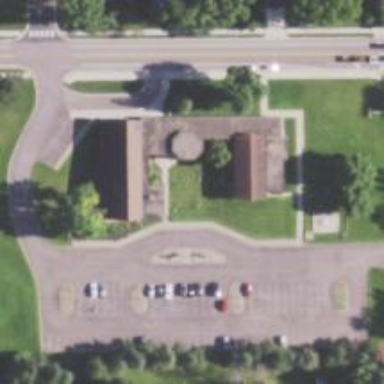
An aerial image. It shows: Church.